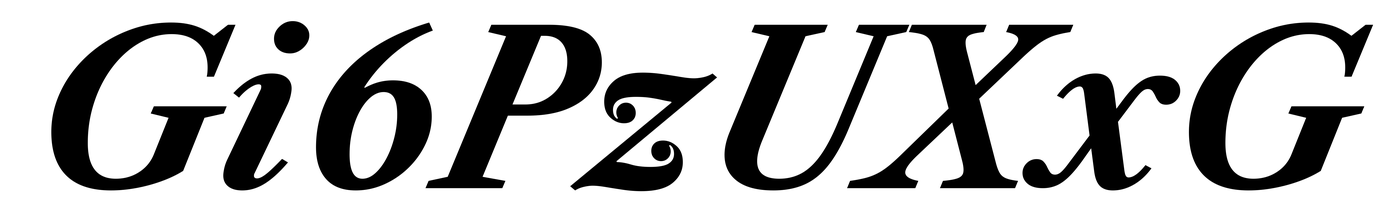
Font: LibreCaslonText-Italic_Bold_Italic